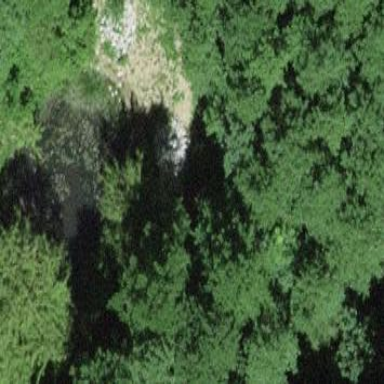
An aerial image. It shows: Pond surrounded by natural water.